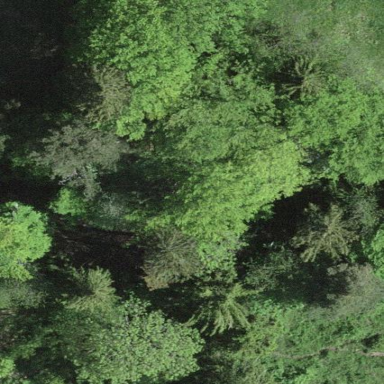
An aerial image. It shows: Forest with broadleaved trees.